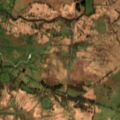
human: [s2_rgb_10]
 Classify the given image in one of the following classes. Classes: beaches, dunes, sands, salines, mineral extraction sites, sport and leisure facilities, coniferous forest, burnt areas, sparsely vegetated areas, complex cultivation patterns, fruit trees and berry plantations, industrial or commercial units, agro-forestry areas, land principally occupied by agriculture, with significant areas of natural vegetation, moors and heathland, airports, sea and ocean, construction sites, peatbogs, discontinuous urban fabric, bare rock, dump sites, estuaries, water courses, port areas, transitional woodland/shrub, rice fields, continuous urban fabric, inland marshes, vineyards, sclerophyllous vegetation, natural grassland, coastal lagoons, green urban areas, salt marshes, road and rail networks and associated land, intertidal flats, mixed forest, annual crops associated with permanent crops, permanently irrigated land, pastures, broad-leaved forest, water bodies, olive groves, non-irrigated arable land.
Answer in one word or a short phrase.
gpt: pastures, natural grassland, peatbogs